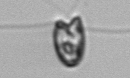
Label: flagellate_morphotype1